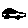
Label: car